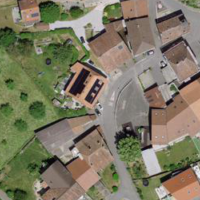
EUNIS habitat code: 54
Species observed at this site:
Fagus sylvatica